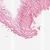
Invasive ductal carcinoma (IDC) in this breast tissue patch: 0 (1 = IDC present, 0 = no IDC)